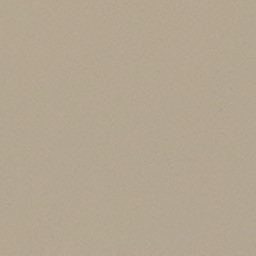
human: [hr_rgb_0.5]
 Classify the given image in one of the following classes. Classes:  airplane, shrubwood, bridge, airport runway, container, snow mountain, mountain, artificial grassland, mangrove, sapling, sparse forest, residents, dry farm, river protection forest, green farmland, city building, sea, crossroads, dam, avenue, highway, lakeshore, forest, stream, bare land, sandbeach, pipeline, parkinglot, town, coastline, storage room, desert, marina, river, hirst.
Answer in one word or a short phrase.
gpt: desert